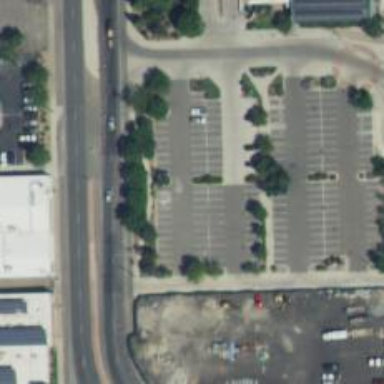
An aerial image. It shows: Parking space.